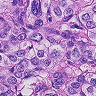
Metastatic tissue present: yes